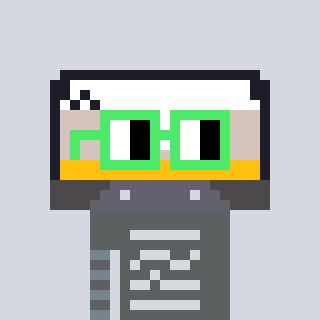
a pixel art character with square light green glasses, a cassette tape-shaped head and a red-colored body on a cool background